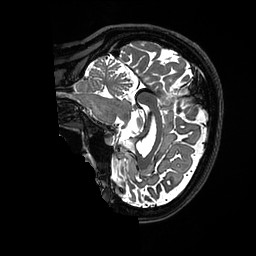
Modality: T2w
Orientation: sagittal
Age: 36
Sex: female
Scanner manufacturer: ge
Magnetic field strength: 3 T
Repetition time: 3.202 s
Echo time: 0.06602 s